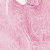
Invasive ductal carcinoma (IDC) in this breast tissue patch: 0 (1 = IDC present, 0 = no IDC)